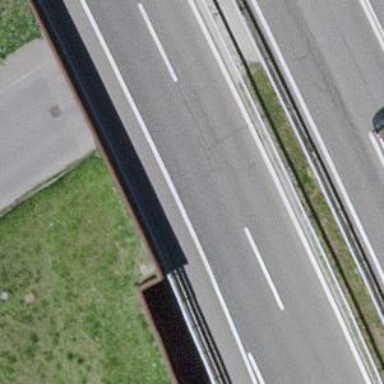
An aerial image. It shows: Asphalt bridge on motorway.